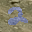
Label: 2